Field crop: tomato
Growth stage: 1
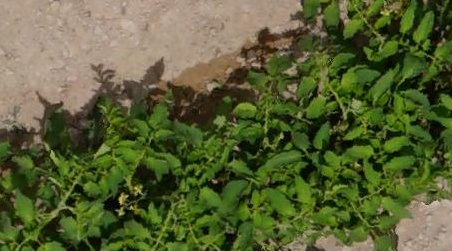
Species: tomato